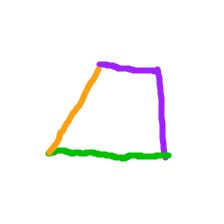
Shape: trapezoid